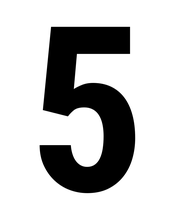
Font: Roboto_Condensed_Bold